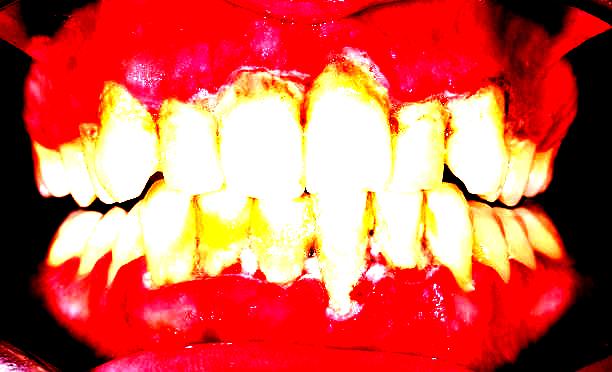
Condition: Gingivitis